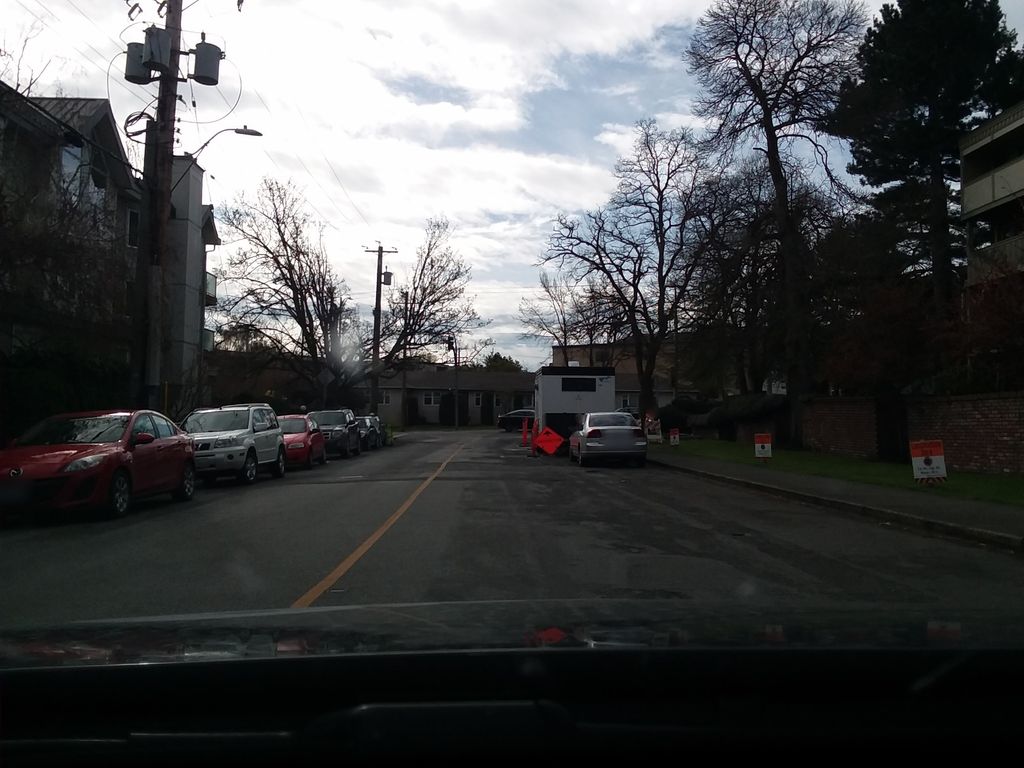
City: victoria